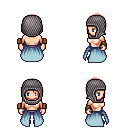
a pixel art fantasy rpg character, female body template, human, light skin, overskirt, magenta pants, red bangs hairstyle, chain hood, leather bracers, four views (front, back, left, right), 2x2 character sprite sheet, small pixel art, hard edges, no anti-aliasing